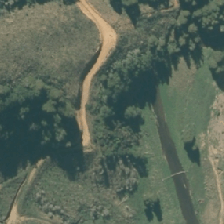
Land cover: manuka_kanuka